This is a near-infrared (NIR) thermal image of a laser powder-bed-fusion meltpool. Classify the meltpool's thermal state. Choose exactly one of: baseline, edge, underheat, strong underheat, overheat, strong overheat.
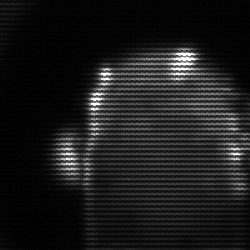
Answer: baseline